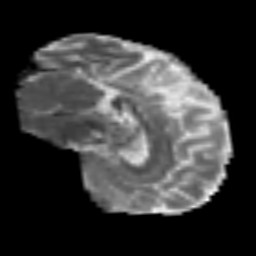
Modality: MD
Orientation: sagittal
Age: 49
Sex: female
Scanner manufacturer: siemens
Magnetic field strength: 3 T
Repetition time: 6.1 s
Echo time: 0.101 s